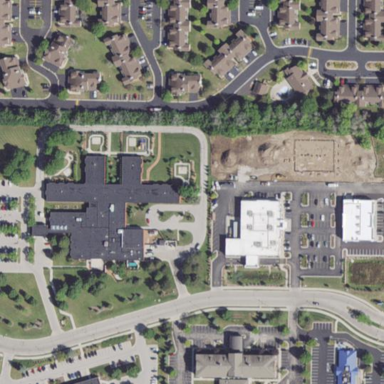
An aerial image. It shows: Clinic building providing healthcare services.